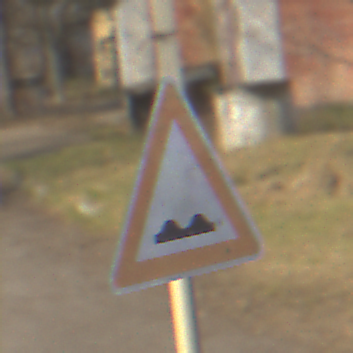
Verkehrszeichen: UnebeneFahrbahn
Umgebung: Outdoor, Suburban
Tageszeit: MorningAfternoon
Wetter: PartlyCloudy
Licht: Natural
Jahreszeit: NotSpecified
Kontrast: HighContrast